Field crop: maize
Growth stage: 2
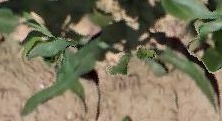
Species: maize